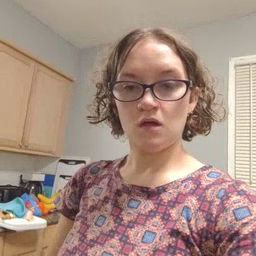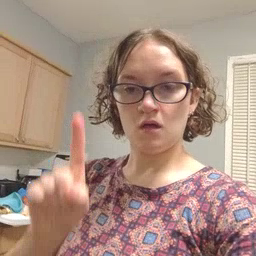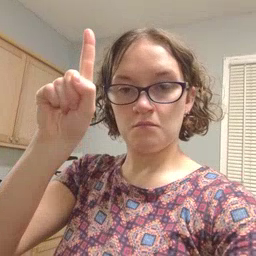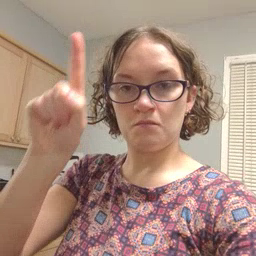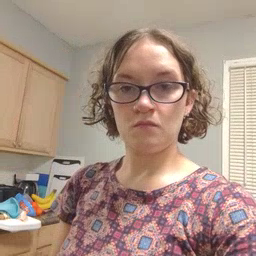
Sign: up